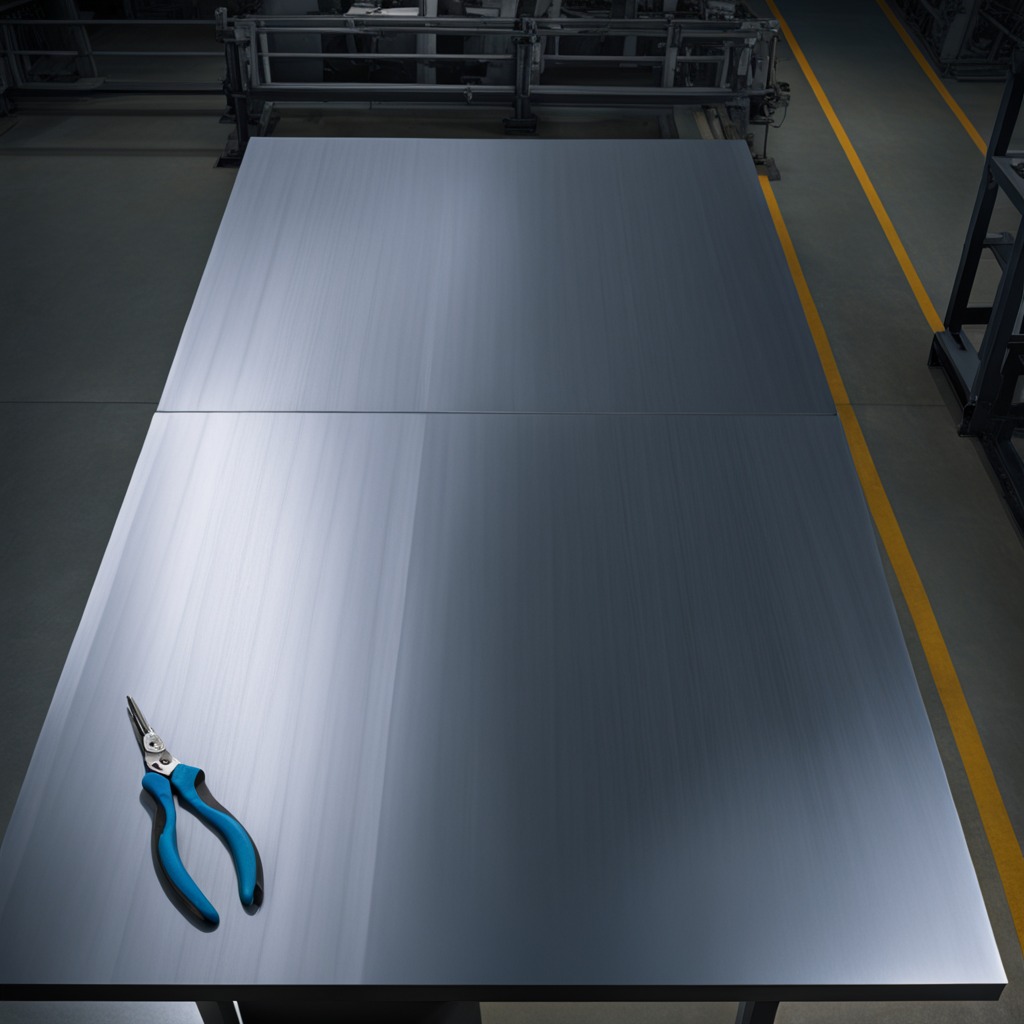
A plier is lying on the tabletop.